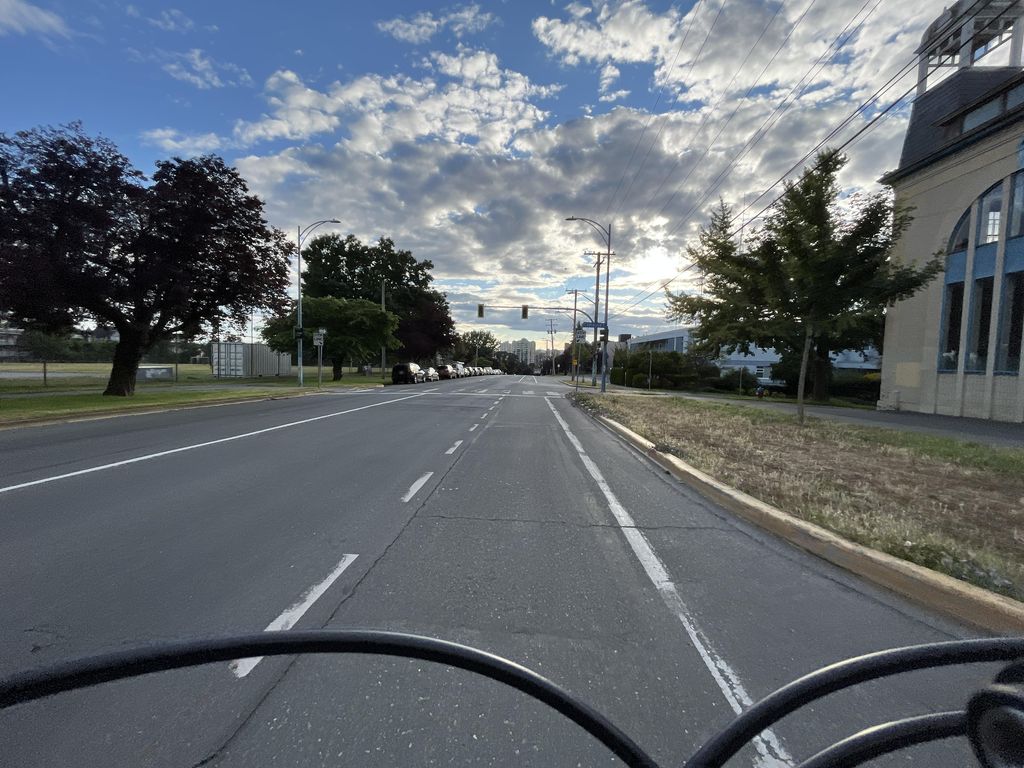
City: victoria